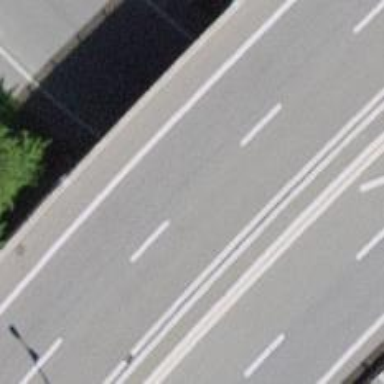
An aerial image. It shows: Trunk highway bridge with asphalt surface.